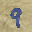
Label: 9